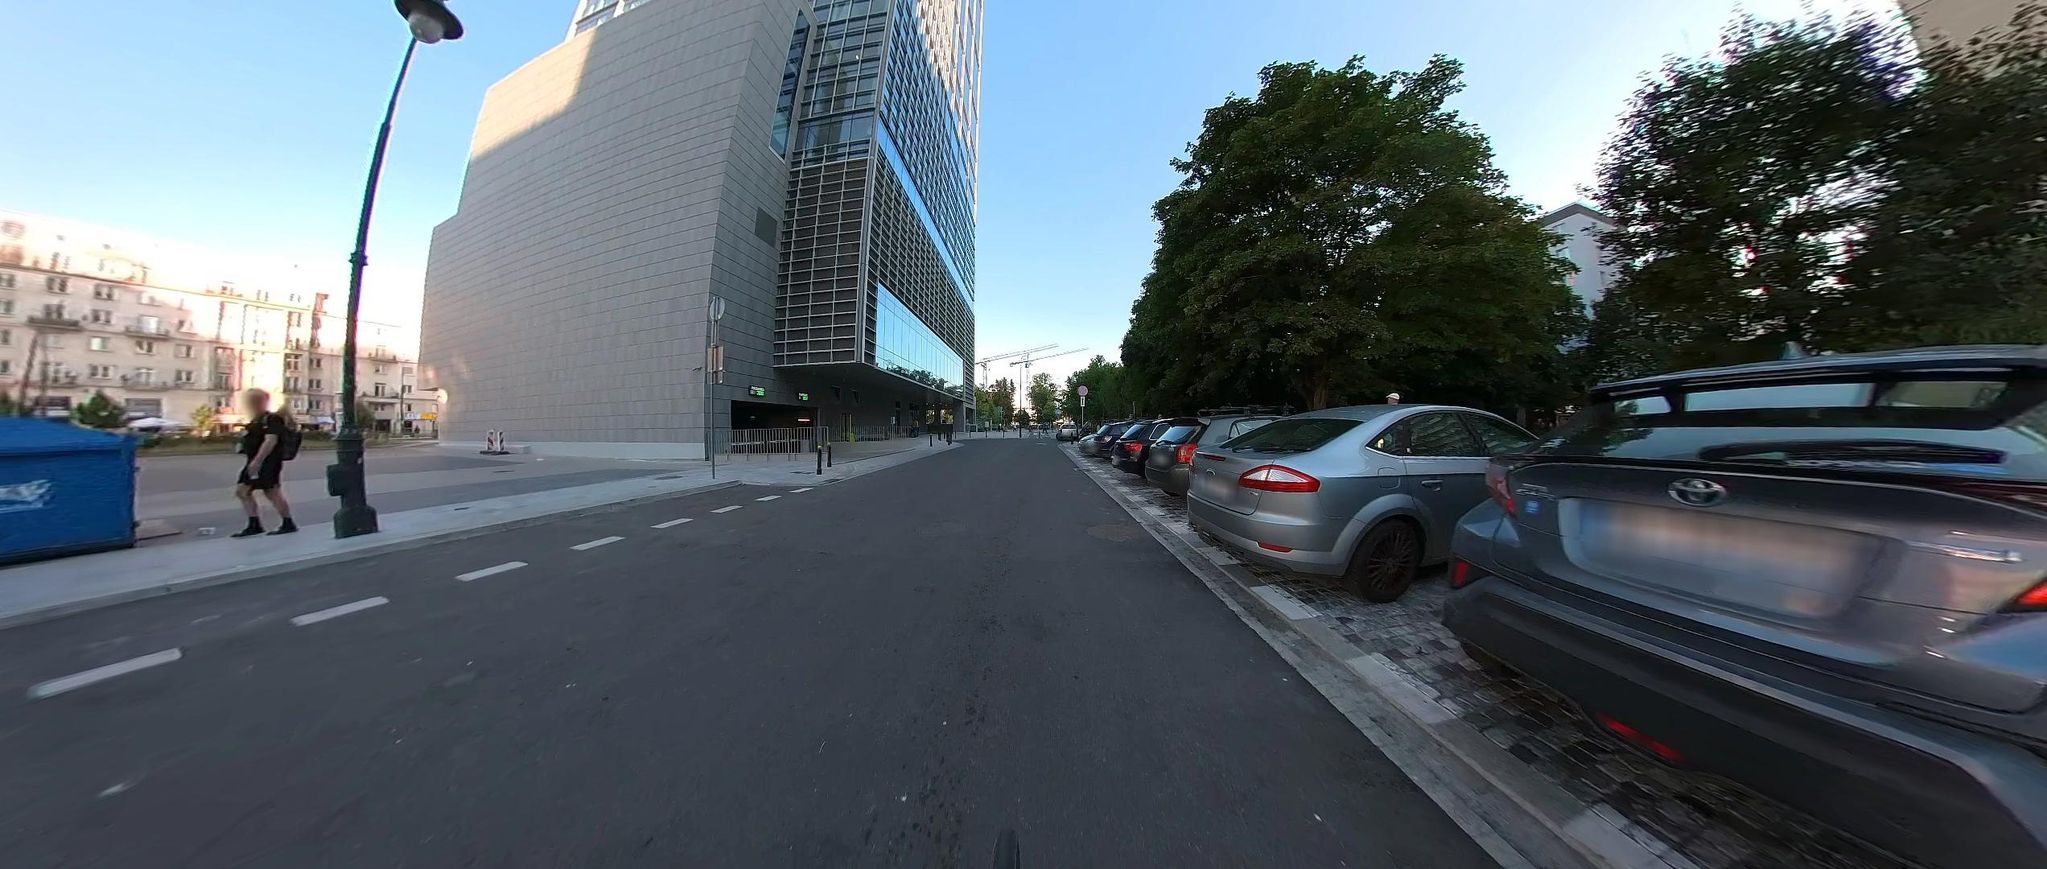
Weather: clear
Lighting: day
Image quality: good
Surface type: cycling surface
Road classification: cycleway, residential
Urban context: urban centre
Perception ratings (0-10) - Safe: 2.17, Lively: 7.77, Beautiful: 5.17, Boring: 3.47, Depressing: 2.22, Wealthy: 8.48